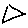
Label: triangle